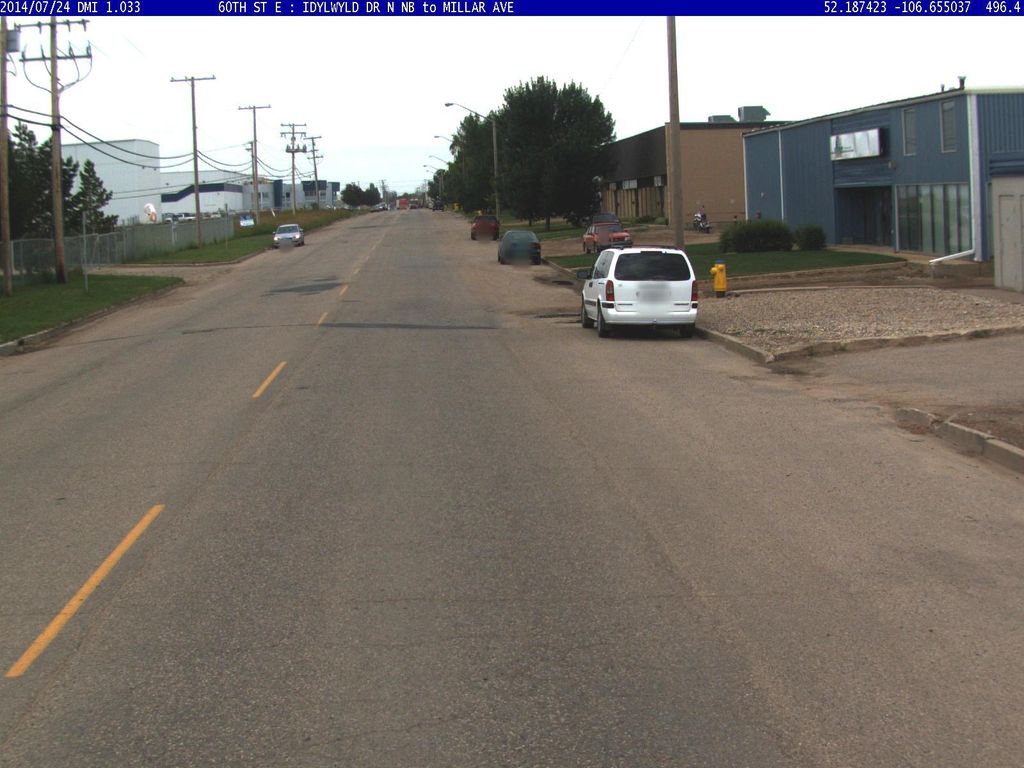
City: saskatoon